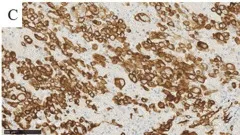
Histopathology findings.immunostaining (all 200x) for cytokeratin (AE1/AE3).
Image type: pathology (immunostaining)